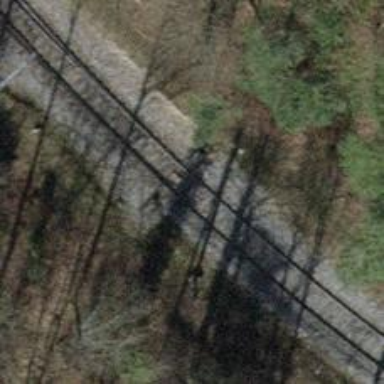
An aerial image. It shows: Railway switch.